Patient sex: M
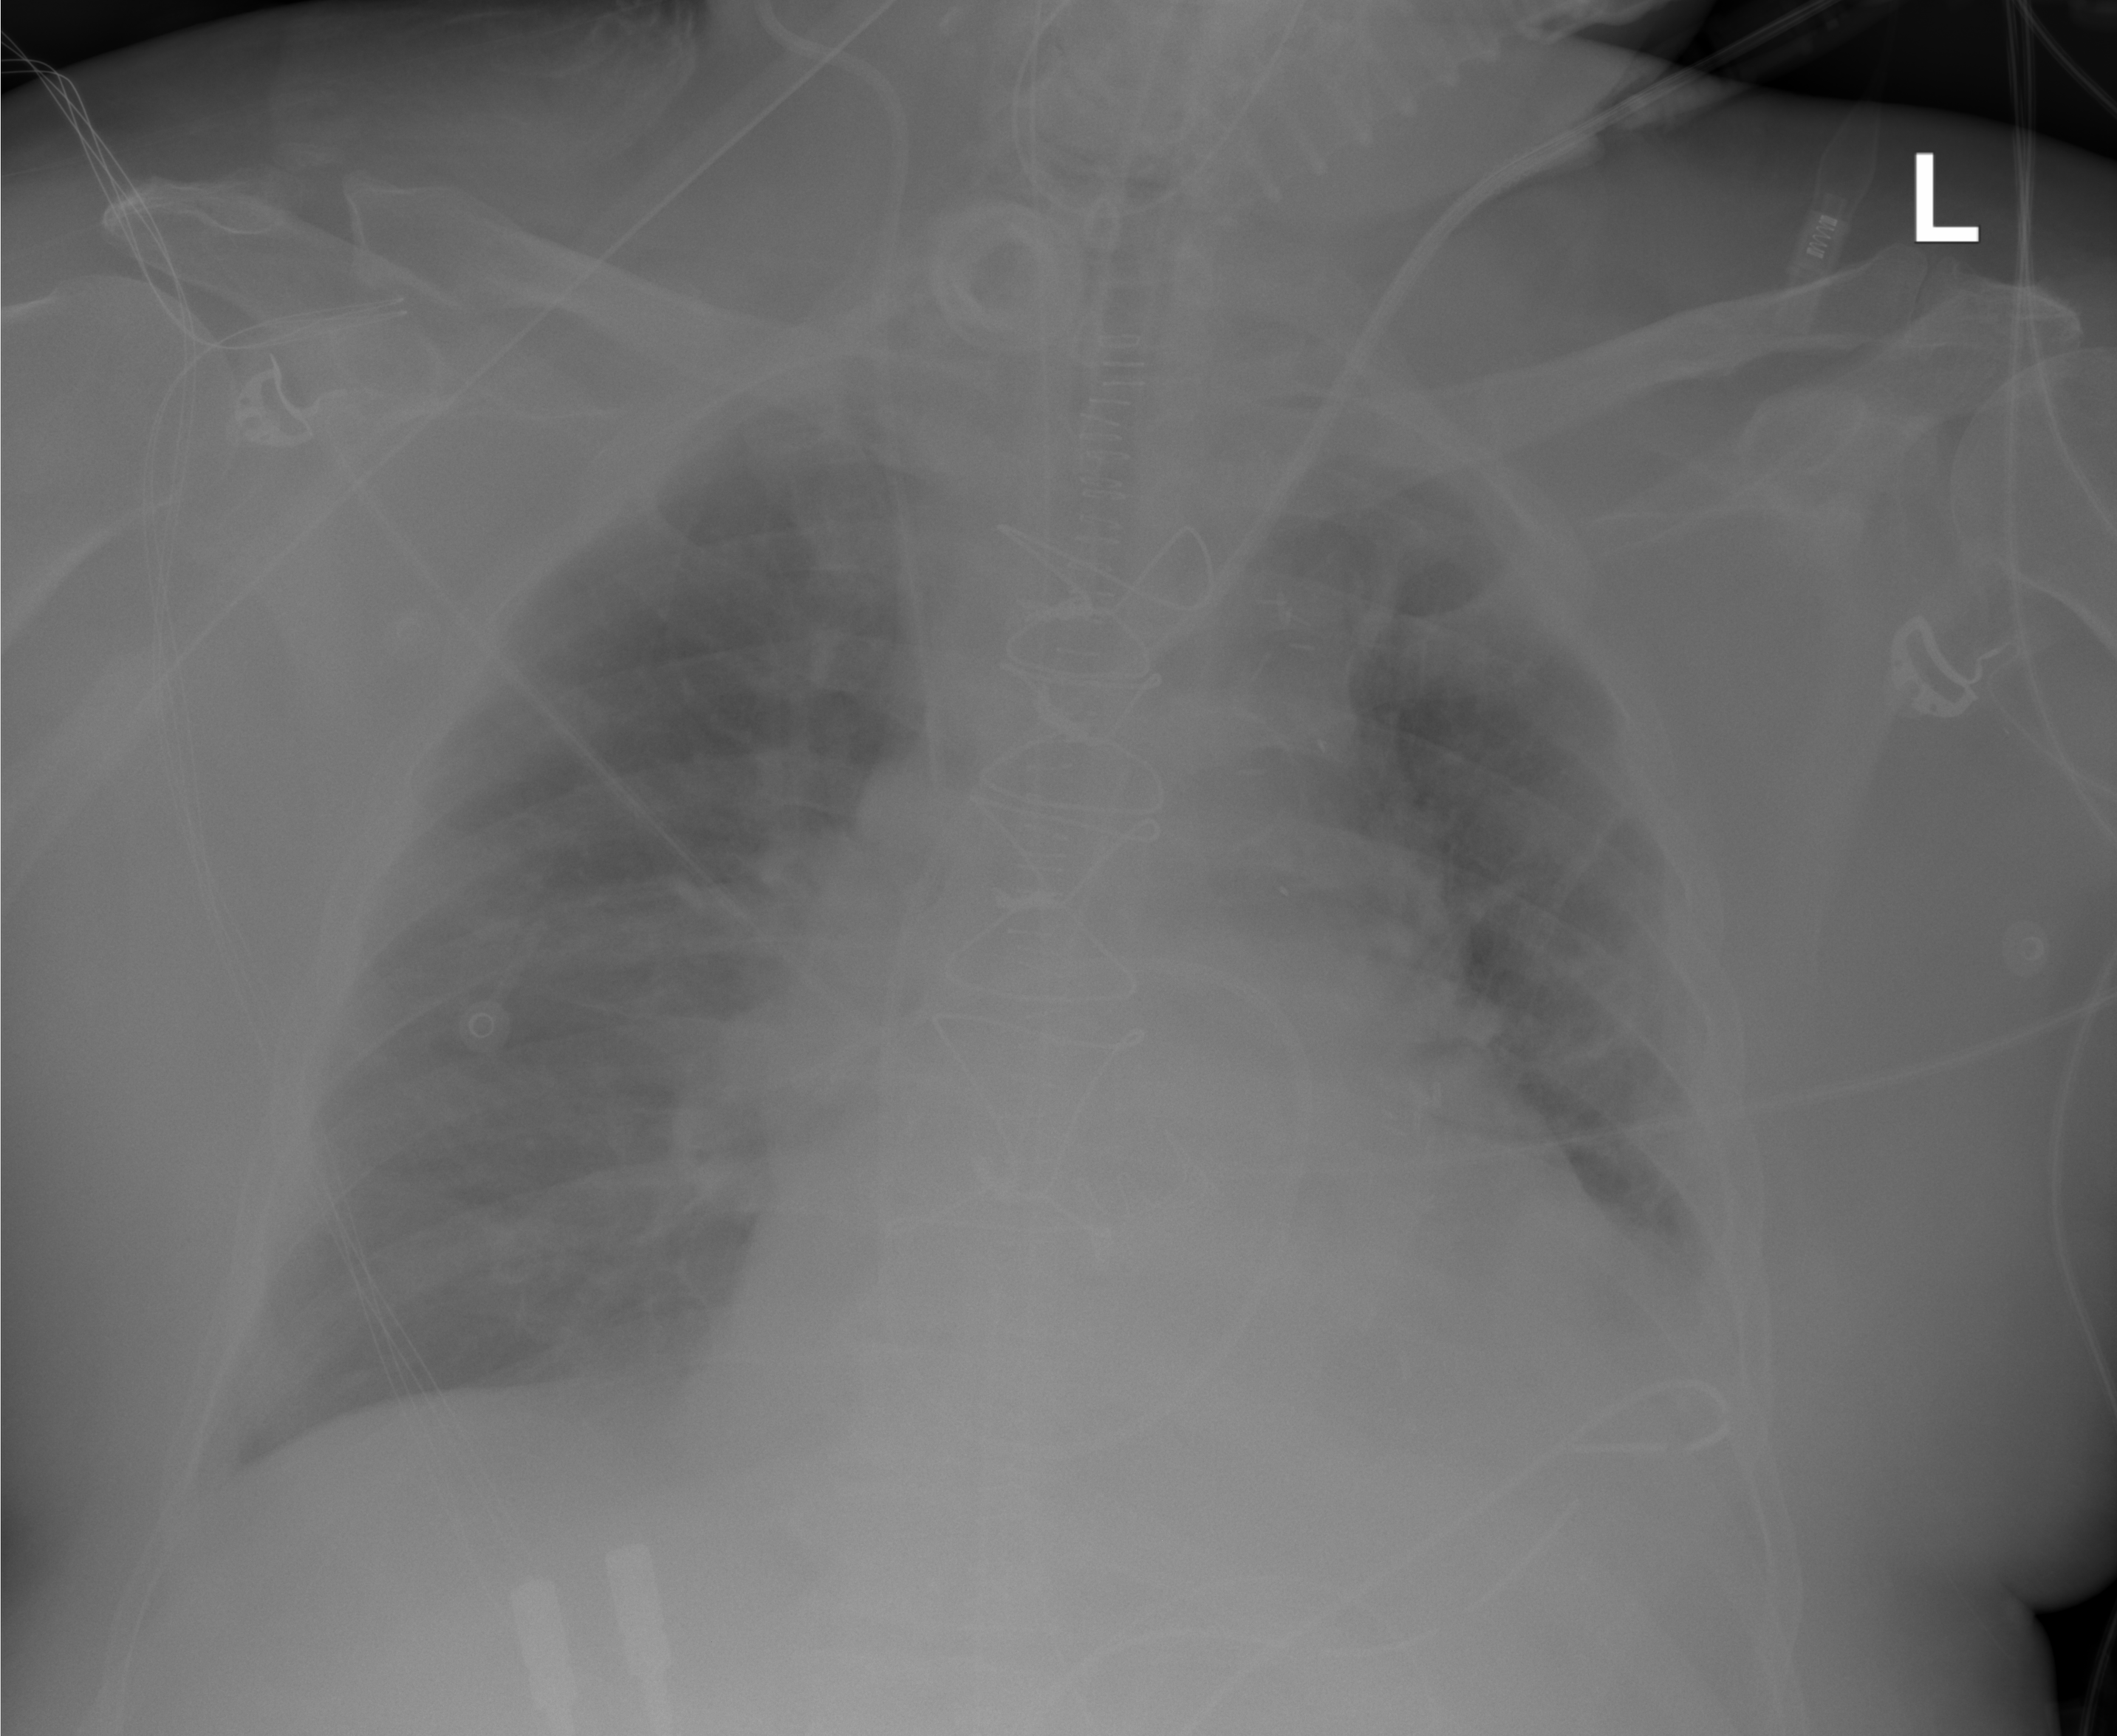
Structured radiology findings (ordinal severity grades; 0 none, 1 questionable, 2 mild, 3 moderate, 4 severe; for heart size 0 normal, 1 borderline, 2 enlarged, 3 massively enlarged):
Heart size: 2
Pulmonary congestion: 0
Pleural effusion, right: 0
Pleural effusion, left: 1
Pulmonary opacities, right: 0
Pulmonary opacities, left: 0
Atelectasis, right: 0
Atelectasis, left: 1